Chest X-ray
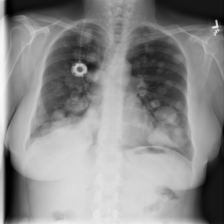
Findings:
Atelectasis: negative
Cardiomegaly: negative
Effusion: negative
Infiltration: negative
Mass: positive
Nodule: negative
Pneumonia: negative
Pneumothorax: negative
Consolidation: negative
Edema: negative
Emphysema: negative
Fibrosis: negative
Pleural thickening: negative
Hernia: negative